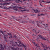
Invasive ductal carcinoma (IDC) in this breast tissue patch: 1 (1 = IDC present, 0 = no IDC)